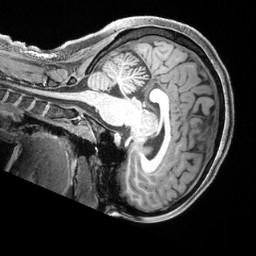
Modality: T1w
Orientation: sagittal
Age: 25
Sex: female
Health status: healthy
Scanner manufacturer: siemens
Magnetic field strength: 3 T
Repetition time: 2.4 s
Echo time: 0.00222 s